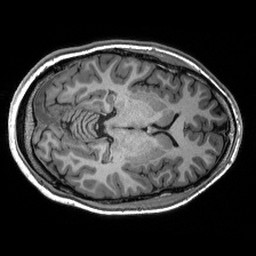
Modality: T1w
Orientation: axial
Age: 24
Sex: male
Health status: healthy
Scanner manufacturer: siemens
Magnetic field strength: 3 T
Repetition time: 2.53 s
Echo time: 0.00288 s